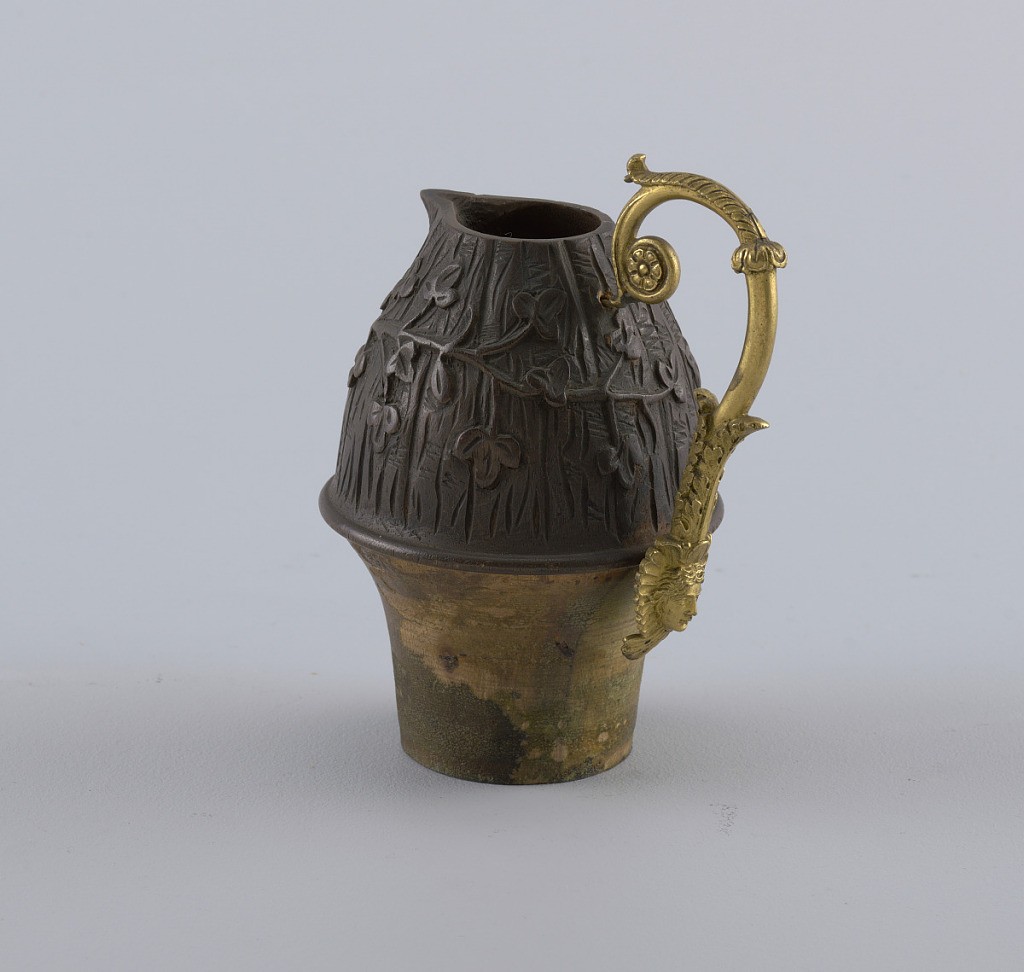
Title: Jug
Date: ca. 1820
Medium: bronze (gilt), gold, wood(?)
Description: Jug with loop handle decorated with mascaron and acanthus volute.